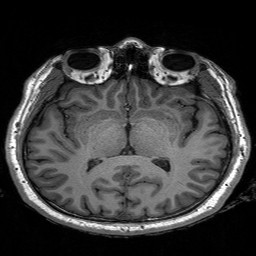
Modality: T1w
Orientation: coronal
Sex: male
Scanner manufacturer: siemens
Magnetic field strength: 3 T
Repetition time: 2.3 s
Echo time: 0.00197 s